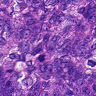
Metastatic tissue present: yes